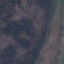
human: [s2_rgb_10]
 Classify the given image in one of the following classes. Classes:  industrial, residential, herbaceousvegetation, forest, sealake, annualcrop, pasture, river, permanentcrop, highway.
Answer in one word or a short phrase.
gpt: HerbaceousVegetation